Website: ulta-beauty
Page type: newsletter-management
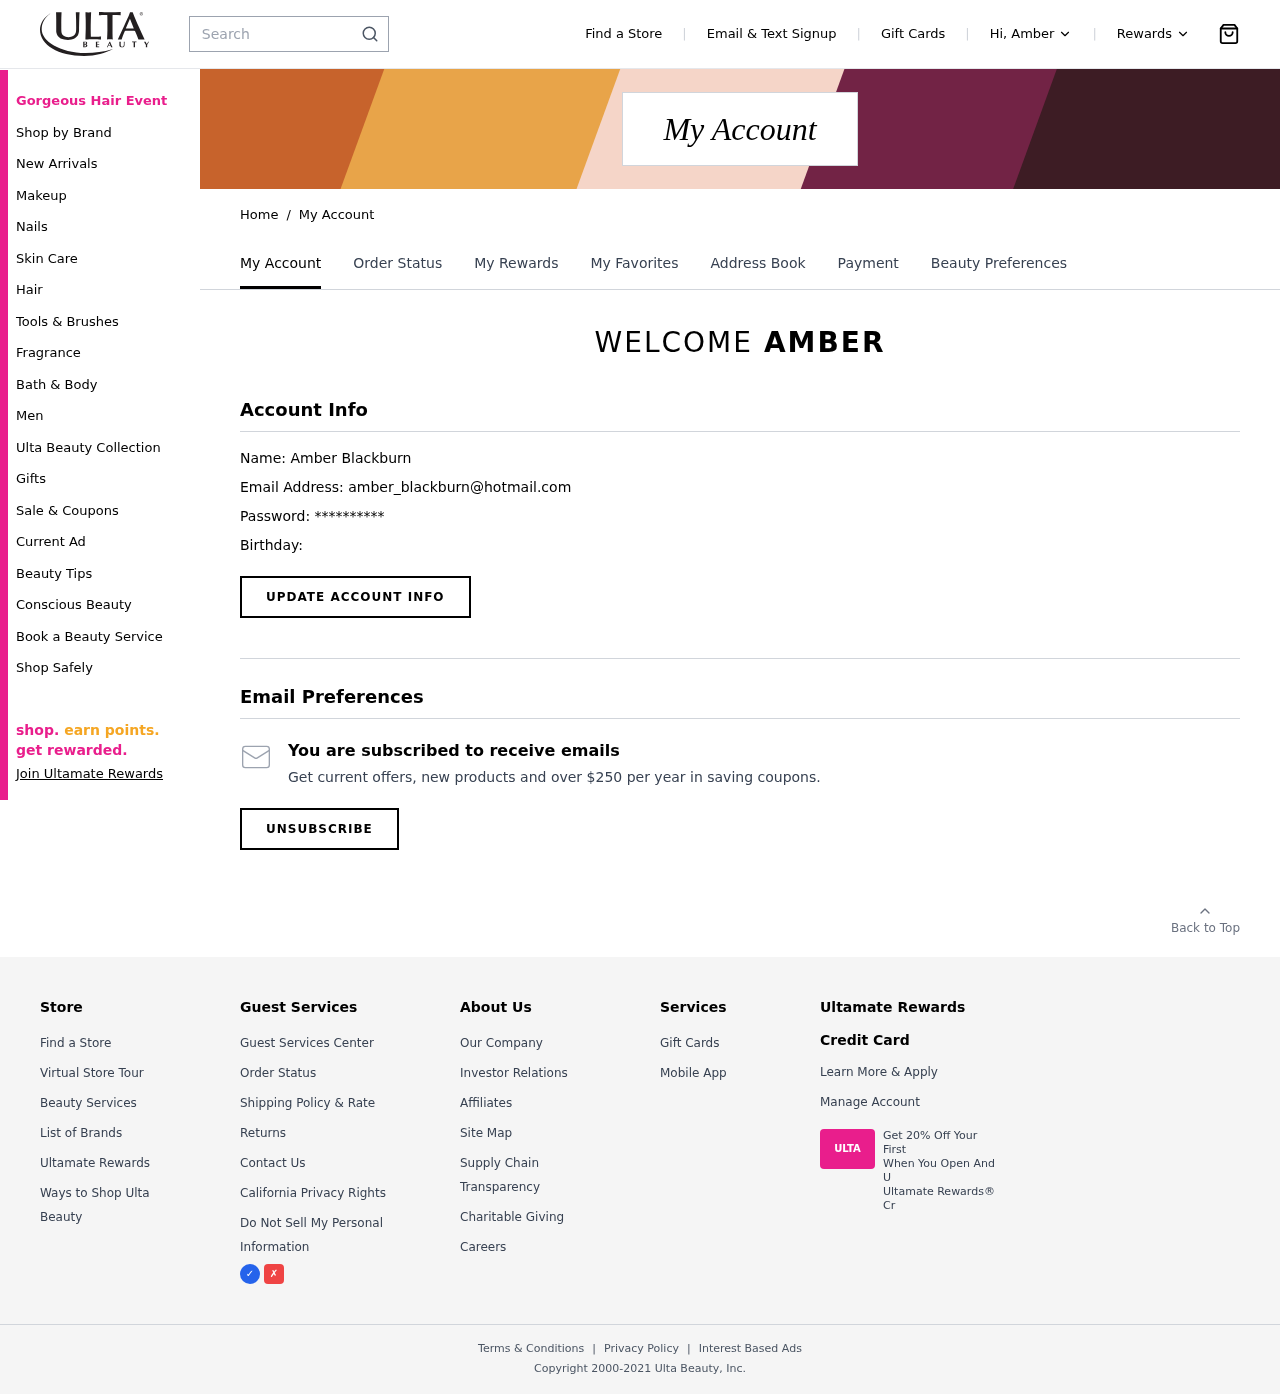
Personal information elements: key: PII_EMAIL
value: amber_blackburn@hotmail.com
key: PII_FIRSTNAME
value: Amber
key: PII_FIRSTNAME
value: AMBER
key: PII_FULLNAME
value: Amber Blackburn
Search elements: key: HEADER_SEARCH
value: Search